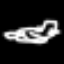
Label: airplane